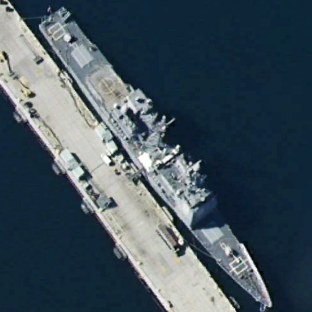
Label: cruiser